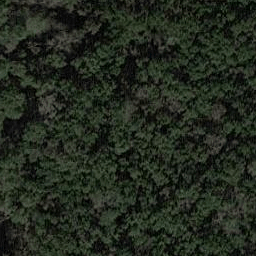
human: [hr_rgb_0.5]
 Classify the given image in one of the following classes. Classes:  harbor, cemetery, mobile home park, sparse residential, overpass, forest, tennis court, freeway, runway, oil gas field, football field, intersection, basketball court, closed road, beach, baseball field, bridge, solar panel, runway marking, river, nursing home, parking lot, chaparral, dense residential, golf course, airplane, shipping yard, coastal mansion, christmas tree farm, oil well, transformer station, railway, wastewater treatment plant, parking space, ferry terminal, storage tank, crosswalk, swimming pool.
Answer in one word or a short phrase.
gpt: forest